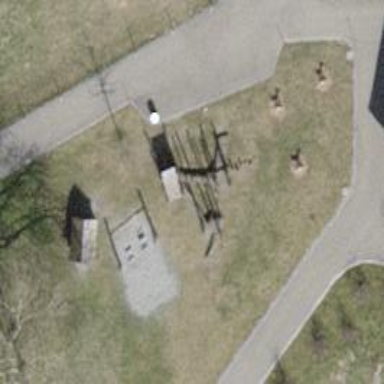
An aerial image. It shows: Playground area for leisure activities on the land.